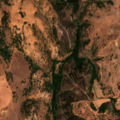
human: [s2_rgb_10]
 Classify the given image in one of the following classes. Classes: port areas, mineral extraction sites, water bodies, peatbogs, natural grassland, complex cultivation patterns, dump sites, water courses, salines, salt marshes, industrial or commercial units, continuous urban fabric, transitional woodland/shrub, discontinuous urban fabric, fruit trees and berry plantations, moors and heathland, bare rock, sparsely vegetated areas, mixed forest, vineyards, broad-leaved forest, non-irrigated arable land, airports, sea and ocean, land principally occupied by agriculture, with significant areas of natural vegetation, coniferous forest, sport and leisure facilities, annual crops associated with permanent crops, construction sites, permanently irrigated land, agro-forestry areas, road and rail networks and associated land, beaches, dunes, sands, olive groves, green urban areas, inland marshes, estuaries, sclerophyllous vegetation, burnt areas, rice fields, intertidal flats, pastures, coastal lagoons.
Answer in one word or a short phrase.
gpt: non-irrigated arable land, agro-forestry areas, broad-leaved forest, transitional woodland/shrub